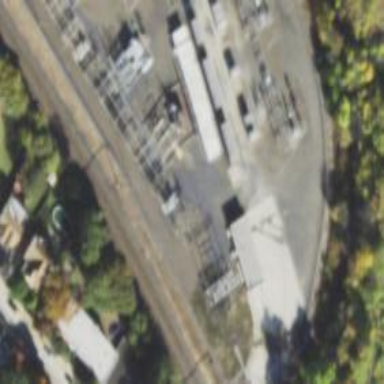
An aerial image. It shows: Switch for power supply.